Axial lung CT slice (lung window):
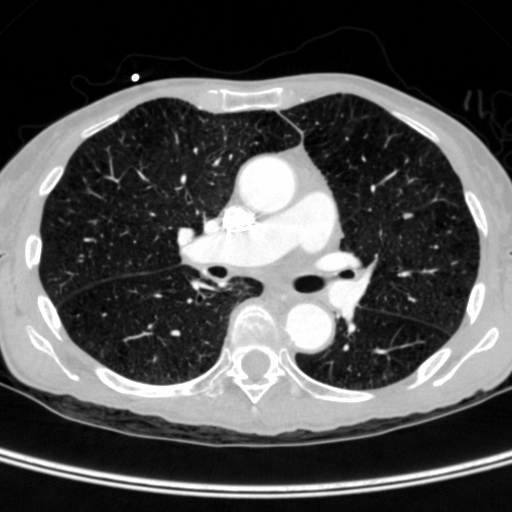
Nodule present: no